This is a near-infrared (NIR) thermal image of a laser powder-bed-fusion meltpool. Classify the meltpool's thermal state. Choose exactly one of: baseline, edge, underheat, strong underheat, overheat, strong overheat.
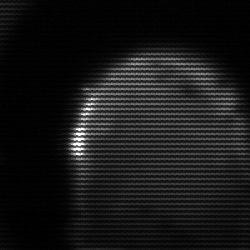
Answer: edge